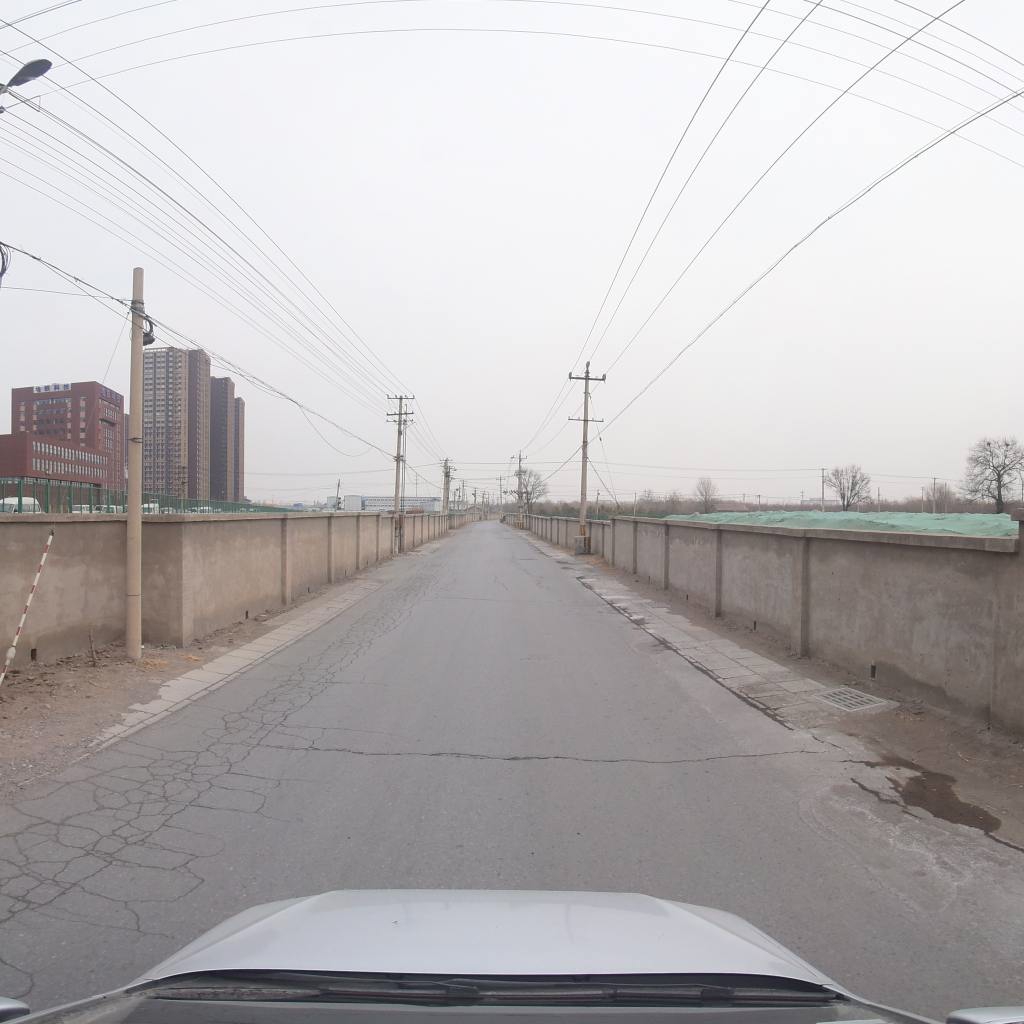
Region: Fengtai
Road damage annotations: longitudinal crack, alligator crack, transverse crack, transverse crack